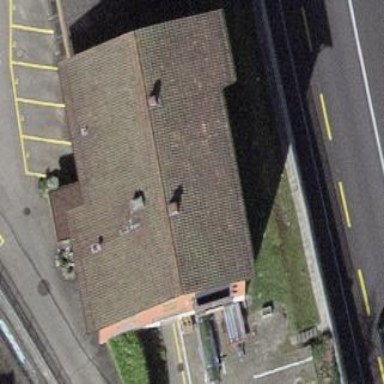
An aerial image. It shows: Residential building.